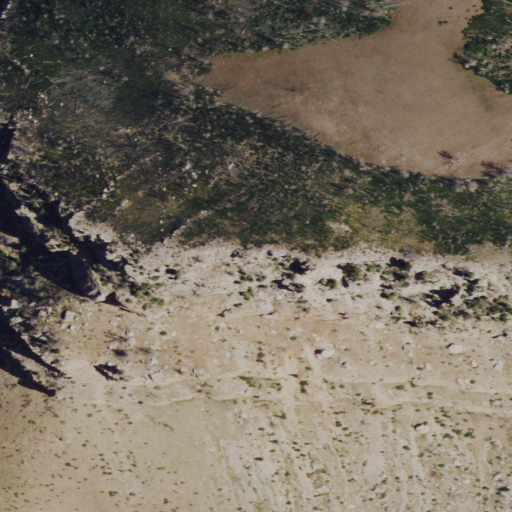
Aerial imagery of cliff(s) in Wyoming named Wolf Point containing shrub, grassland, and evergreen forest